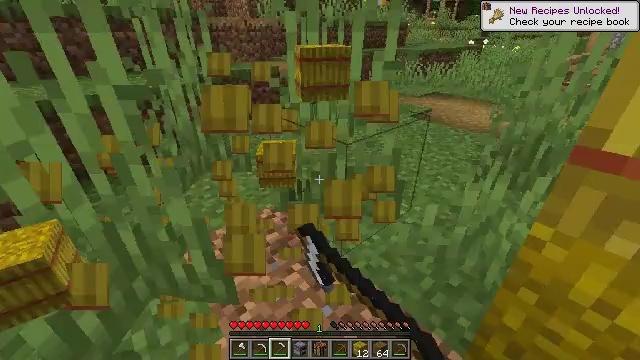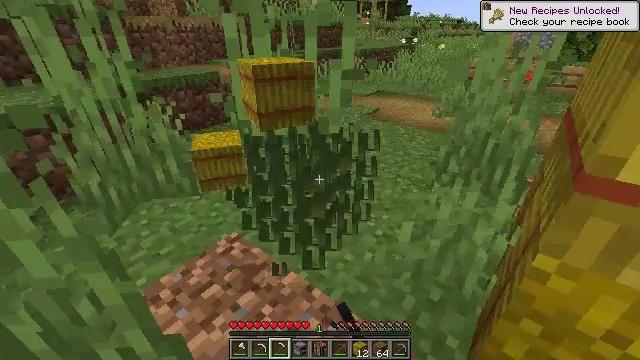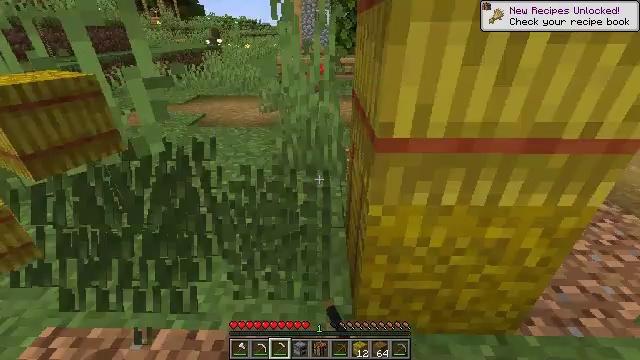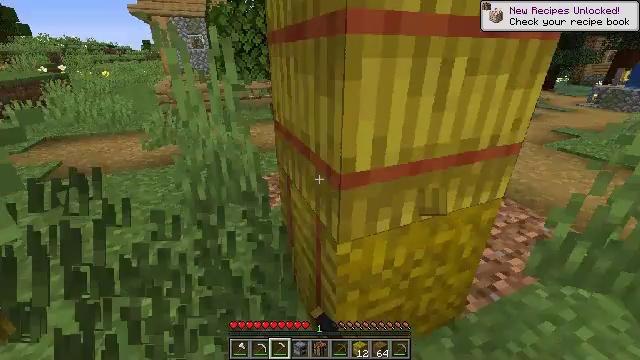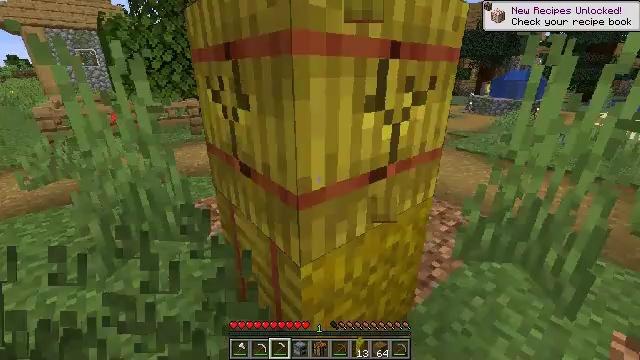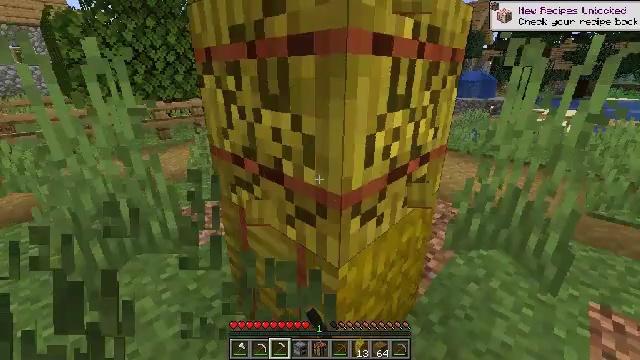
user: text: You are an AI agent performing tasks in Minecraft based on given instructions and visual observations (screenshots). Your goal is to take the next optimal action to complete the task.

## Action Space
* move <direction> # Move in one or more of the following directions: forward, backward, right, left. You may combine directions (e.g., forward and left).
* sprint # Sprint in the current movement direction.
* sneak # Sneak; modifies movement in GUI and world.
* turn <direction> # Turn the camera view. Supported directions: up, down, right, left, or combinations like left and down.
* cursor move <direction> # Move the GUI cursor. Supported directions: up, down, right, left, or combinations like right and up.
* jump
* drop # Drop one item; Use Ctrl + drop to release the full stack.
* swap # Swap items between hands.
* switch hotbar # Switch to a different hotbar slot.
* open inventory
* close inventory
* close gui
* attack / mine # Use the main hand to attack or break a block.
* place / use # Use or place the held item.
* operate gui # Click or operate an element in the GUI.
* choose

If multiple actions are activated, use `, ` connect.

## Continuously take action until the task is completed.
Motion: motion action
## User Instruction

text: Collect tall grass by breaking it.
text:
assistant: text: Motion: move forward and move left, turn right, attack / mine
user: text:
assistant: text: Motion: move forward and move left, turn right, attack / mine
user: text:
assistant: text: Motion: move forward and move left, turn right and up, attack / mine
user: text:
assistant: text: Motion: move left, turn right and up, attack / mine
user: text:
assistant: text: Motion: turn right, attack / mine
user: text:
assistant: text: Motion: attack / mine